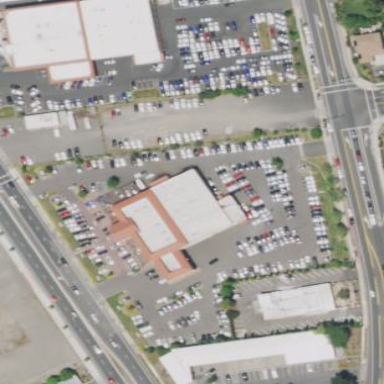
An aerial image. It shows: Building housing car shop.